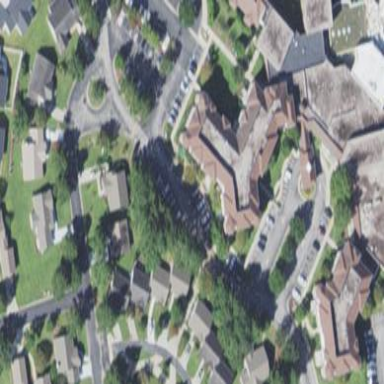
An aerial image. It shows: Image showing building with apartments.